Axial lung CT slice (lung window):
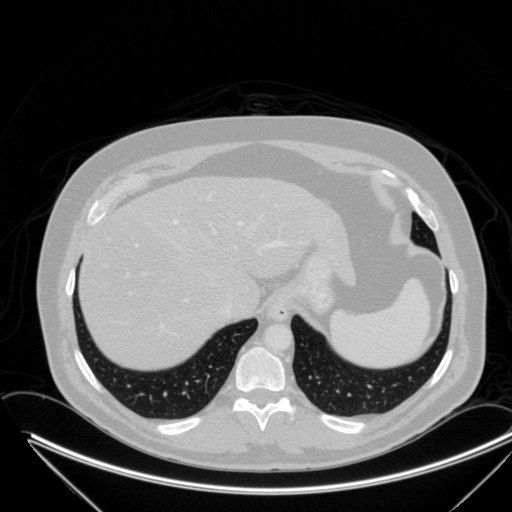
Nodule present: no